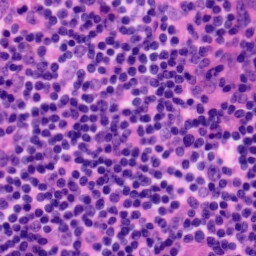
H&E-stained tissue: Tonsil